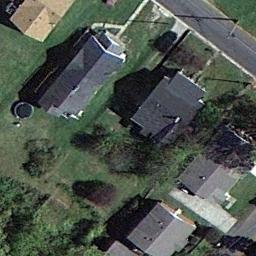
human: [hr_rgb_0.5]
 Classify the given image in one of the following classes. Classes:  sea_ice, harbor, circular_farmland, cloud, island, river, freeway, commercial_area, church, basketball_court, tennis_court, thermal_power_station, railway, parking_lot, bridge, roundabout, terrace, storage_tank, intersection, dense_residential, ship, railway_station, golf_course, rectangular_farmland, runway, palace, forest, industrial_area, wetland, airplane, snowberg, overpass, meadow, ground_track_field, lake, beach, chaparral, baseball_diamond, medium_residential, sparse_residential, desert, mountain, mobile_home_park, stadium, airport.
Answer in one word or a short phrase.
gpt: medium_residential